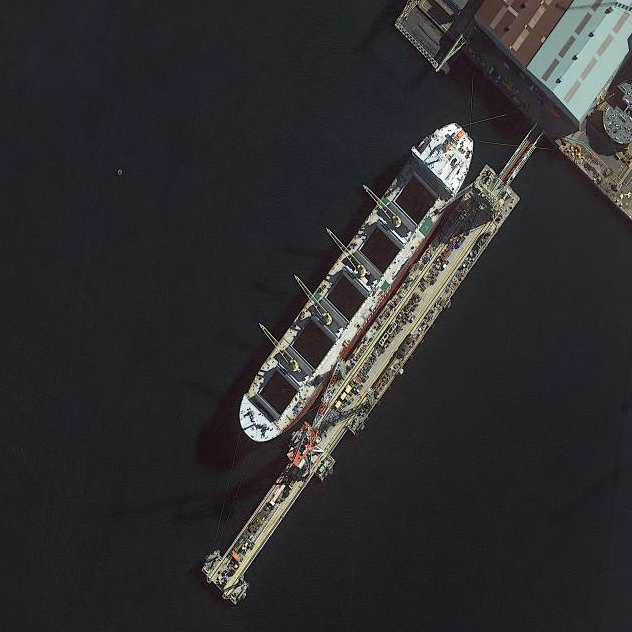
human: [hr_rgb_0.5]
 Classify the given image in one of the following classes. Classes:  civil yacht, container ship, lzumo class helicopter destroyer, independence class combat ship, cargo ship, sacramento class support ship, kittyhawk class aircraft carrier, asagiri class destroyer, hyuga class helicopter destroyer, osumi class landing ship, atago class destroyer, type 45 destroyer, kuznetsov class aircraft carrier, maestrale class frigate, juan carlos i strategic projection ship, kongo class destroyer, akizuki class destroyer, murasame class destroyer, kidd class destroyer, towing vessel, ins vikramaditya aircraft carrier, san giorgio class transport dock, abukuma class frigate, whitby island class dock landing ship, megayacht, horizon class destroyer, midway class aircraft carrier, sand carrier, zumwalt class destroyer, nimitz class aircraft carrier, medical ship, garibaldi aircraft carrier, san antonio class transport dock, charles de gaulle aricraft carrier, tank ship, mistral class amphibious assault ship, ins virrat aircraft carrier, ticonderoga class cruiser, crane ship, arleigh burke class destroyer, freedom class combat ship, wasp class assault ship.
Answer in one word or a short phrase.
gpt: Sand carrier